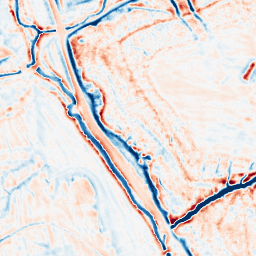
Category: edge_preserving
Decomposition family: bilateral
Decomposition parameters: d: 15
sigma_color: 150
sigma_space: 50
Upsampling method: bilinear
Upsampling parameters: scale: 8
Upsampling scale: 8